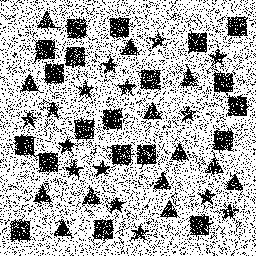
Squares: 20
Triangles: 13
Stars: 15
Total shapes: 48